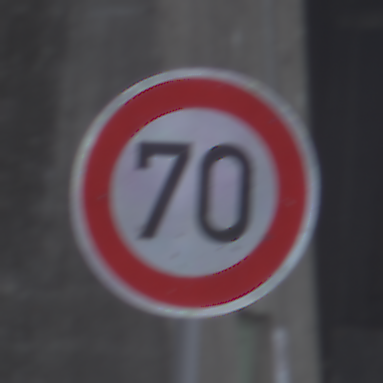
Verkehrszeichen: Geschwindigkeit70
Umgebung: Outdoor, Suburban
Tageszeit: MorningAfternoon
Wetter: Overcast
Licht: Natural
Jahreszeit: NotSpecified
Kontrast: LowContrast